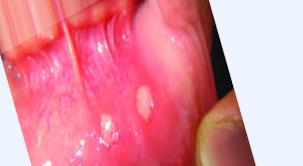
Condition: Mouth Ulcer